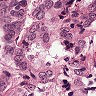
Metastatic tissue present: yes